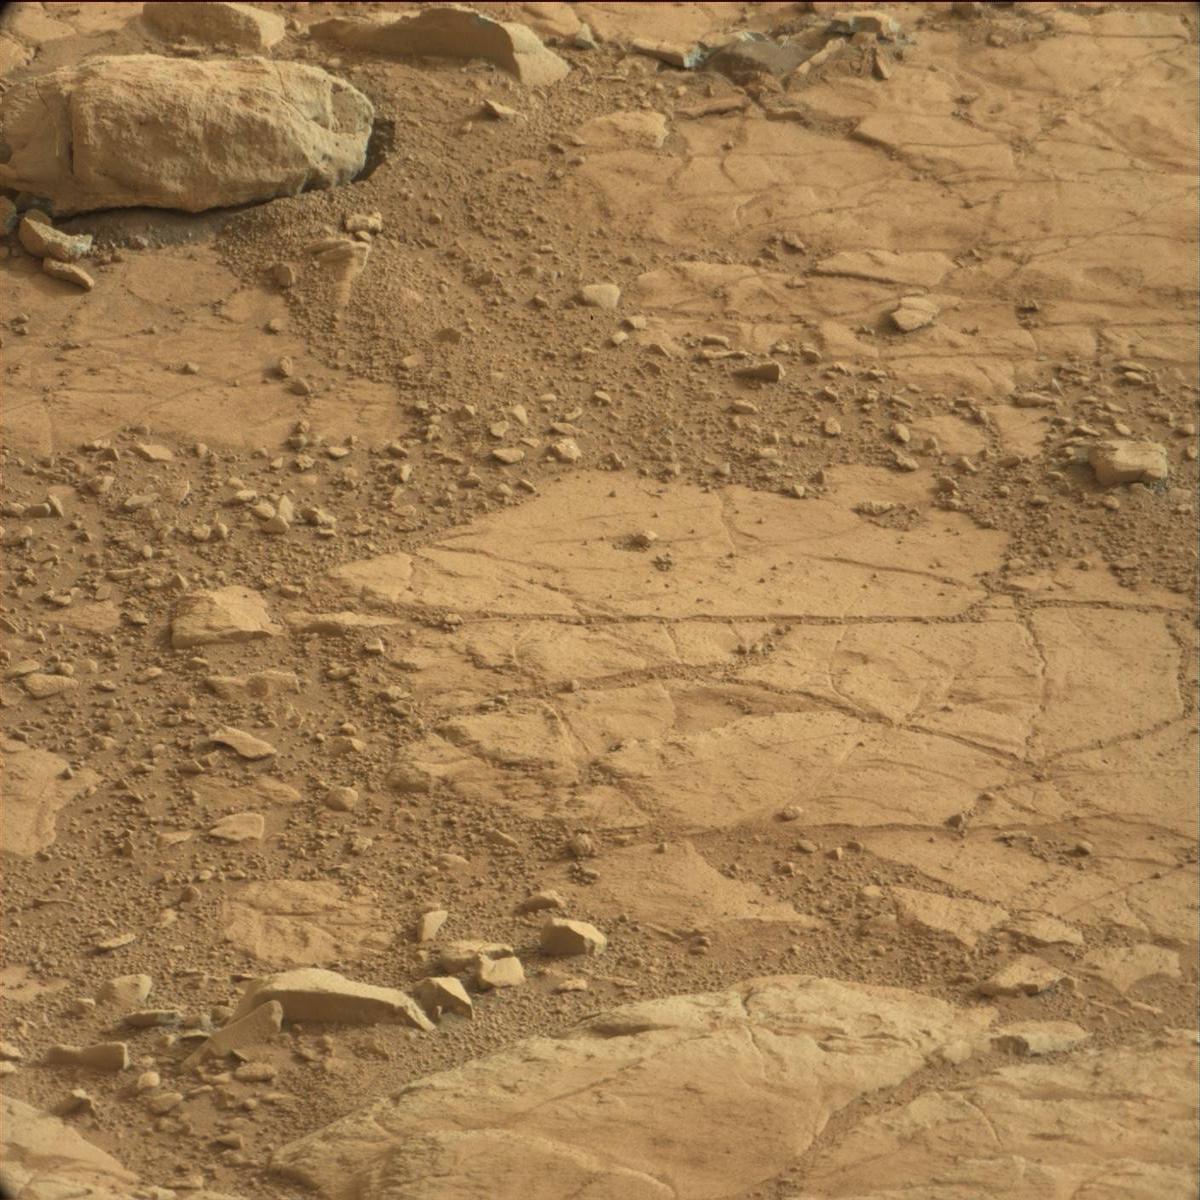
Terrain classes present: Bedrock, Rock, Sand / Soil